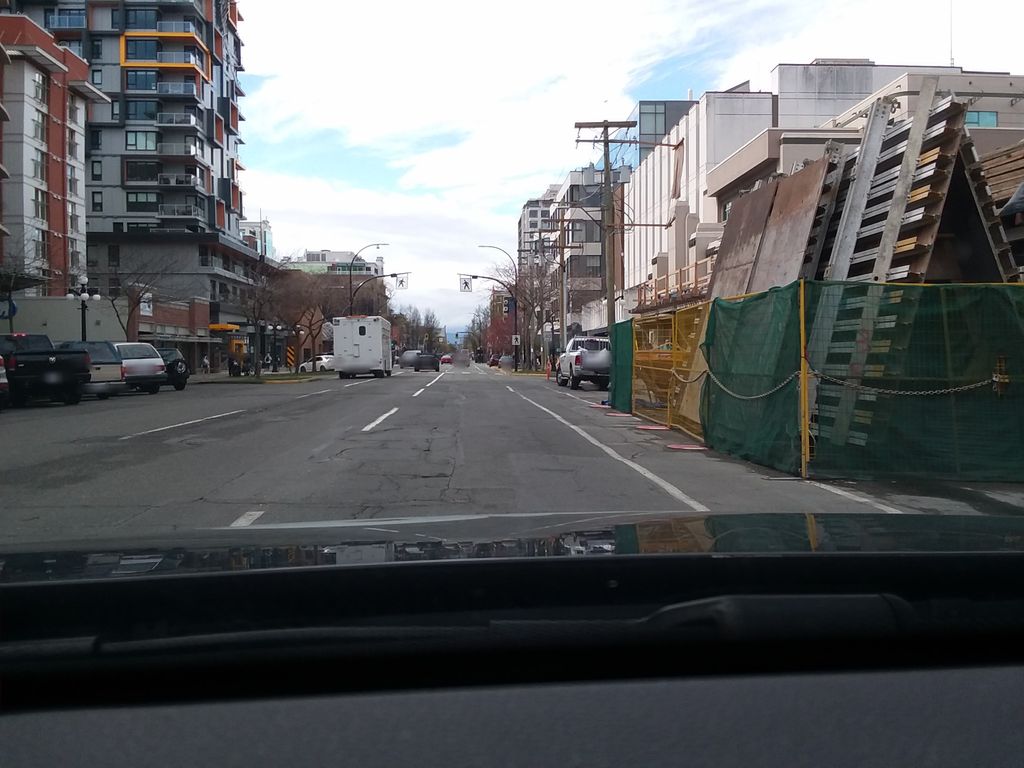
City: victoria